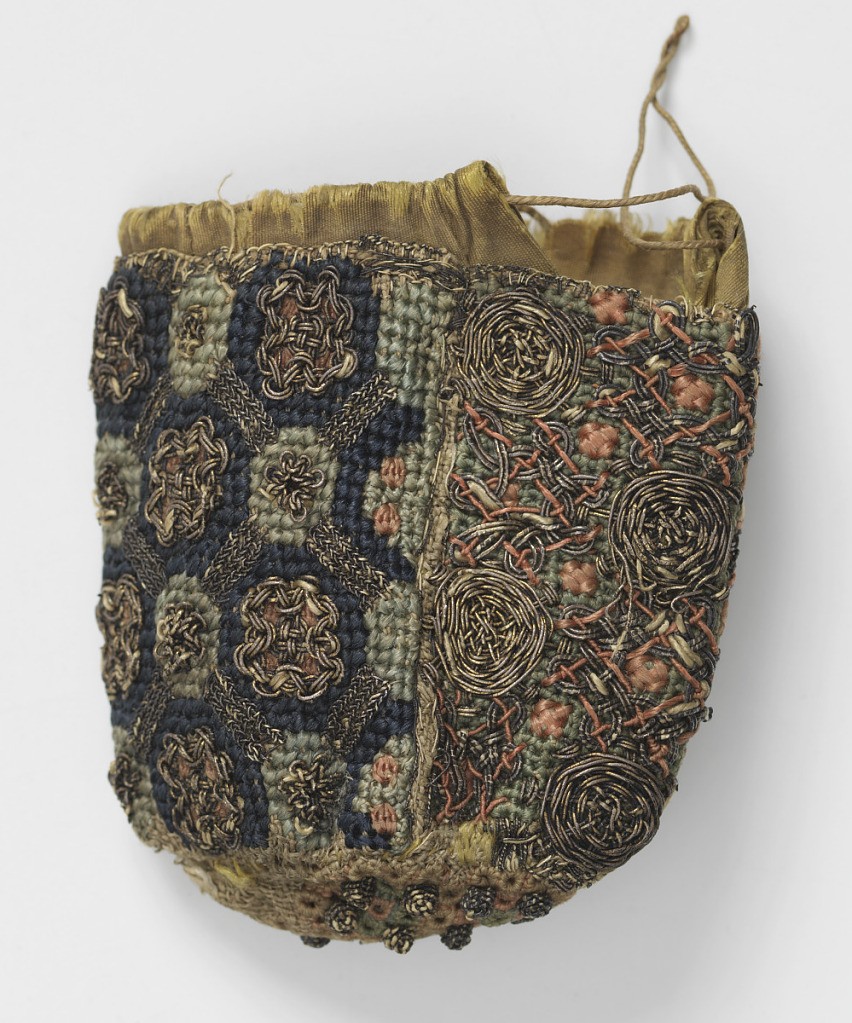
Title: Bag
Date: early 17th century
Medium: silk and metal-wrapped silk on linen Technique: embroidery using cross, half-cross, back and eyelet stitches in silk; buttonhole, plaited braid, looping and knotted stitches using metal-wrapped silk on plain weave
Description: Three panels plus base, each with a different pattern, sewn together. Extended dark yellow silk lining functions with a drawstring as a closure.